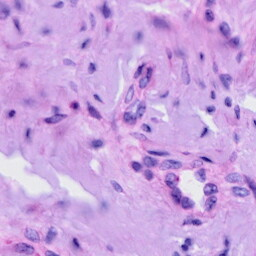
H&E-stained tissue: Cervix